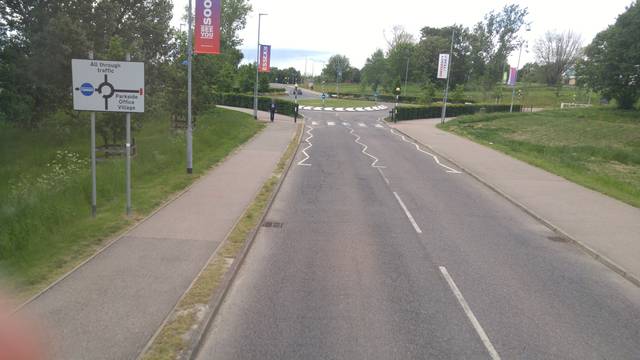
Region: United Kingdom
Coordinates: 51.879, 0.9409